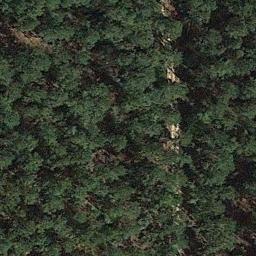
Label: forest